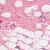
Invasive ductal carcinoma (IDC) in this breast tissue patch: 0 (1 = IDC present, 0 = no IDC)